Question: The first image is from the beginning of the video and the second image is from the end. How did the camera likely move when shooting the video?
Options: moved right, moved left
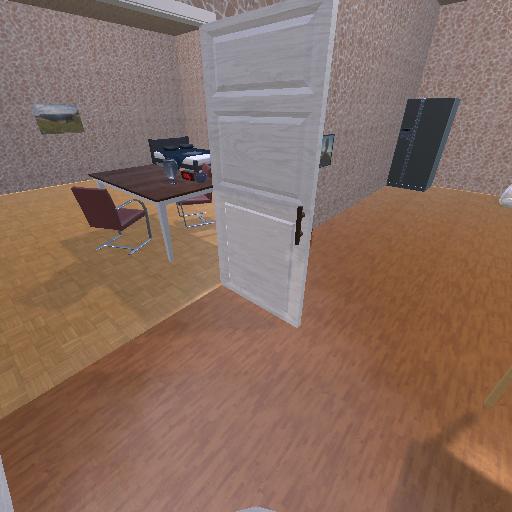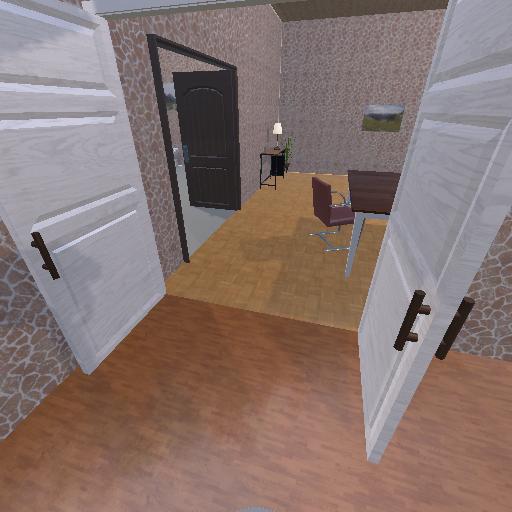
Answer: moved right